Field crop: tomato
Growth stage: 1
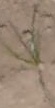
Species: cyperus